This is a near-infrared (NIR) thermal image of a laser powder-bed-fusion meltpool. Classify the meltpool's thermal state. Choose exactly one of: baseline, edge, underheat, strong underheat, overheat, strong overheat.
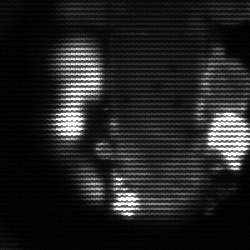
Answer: strong underheat